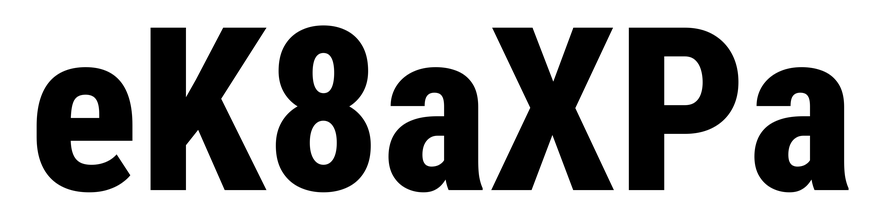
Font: Roboto_Condensed_ExtraBold